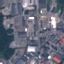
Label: Industrial